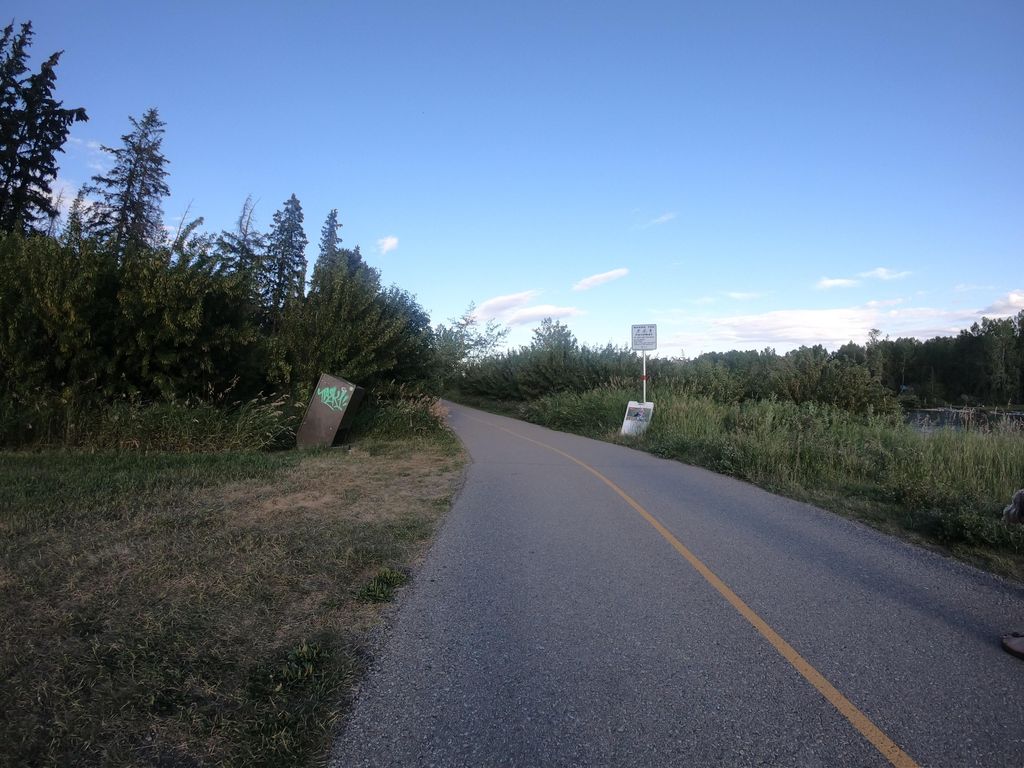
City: calgary